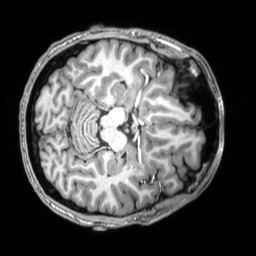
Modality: T1w
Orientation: axial
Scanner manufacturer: siemens
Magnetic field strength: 3 T
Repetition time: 2.5 s
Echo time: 0.00343 s